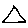
Label: triangle